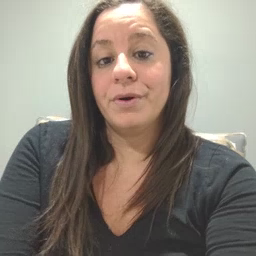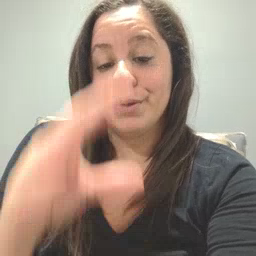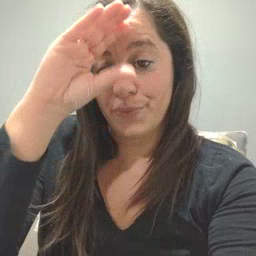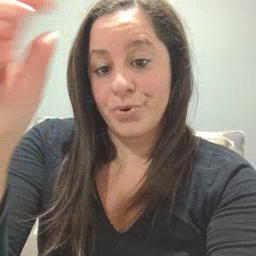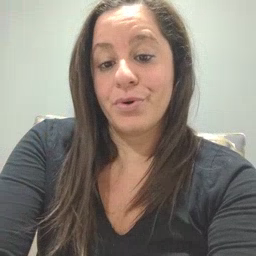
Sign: boy